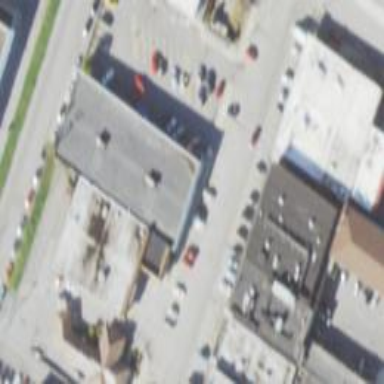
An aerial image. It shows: Building.